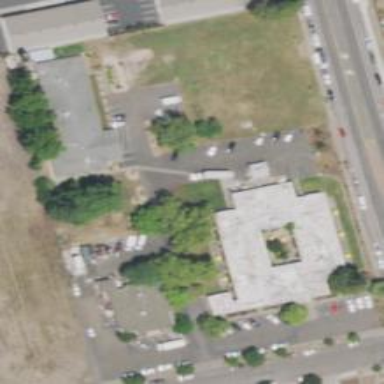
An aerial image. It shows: Nursing home.